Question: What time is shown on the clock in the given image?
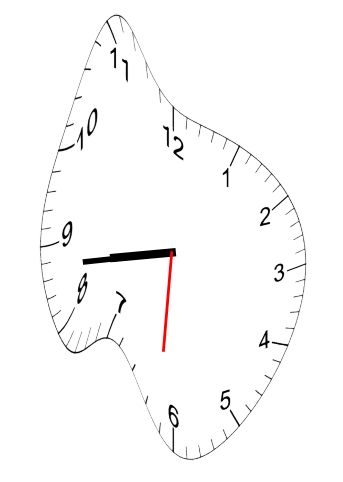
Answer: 08:43:31